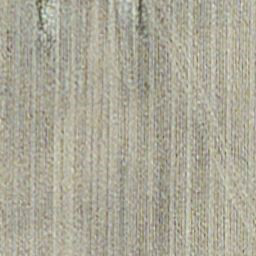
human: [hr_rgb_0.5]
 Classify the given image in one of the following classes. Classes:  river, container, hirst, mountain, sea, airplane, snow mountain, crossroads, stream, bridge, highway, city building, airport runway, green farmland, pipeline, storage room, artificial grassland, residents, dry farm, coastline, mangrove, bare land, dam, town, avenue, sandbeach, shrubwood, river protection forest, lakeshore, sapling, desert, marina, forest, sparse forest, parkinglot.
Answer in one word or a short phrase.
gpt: dry farm